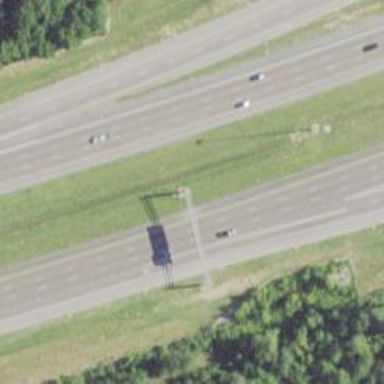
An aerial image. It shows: Motorway junction.